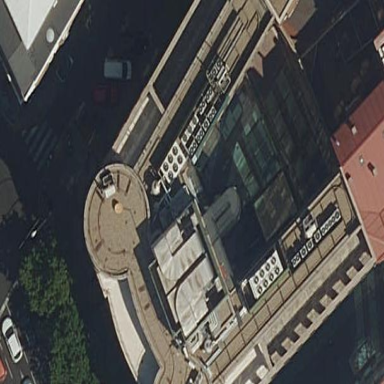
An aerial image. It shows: Office building.